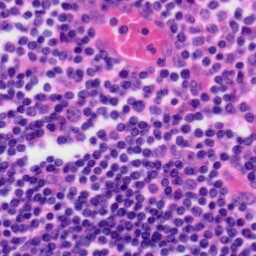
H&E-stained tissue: Tonsil